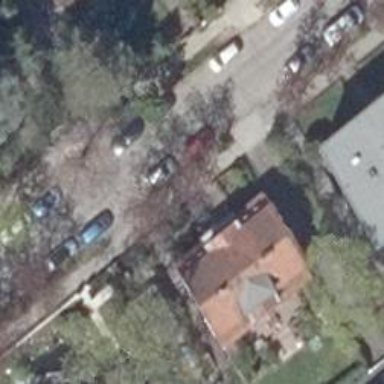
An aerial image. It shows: Avenue of deciduous broadleaved trees.